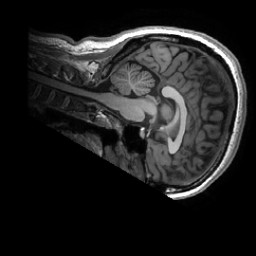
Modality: T1w
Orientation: sagittal
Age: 30
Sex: female
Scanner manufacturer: ge
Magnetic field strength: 3 T
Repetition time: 0.0073 s
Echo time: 0.003 s